Question: When i launch my app in simulator. My test app consist of only Tab Bar Controller and two View Controllers. At the beginning I can see first screen, but in moments it disappears.
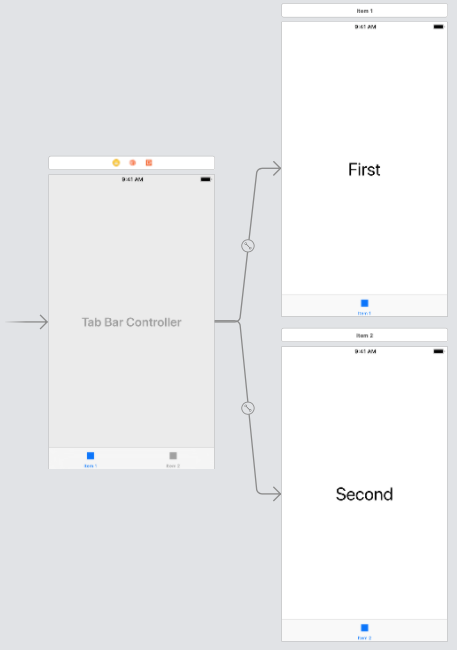
Answer: It is my bad. I placed these view controllers on LaunchScreen.storyboard. When I removed all this stuff to the Main.storyboard all worked fine.